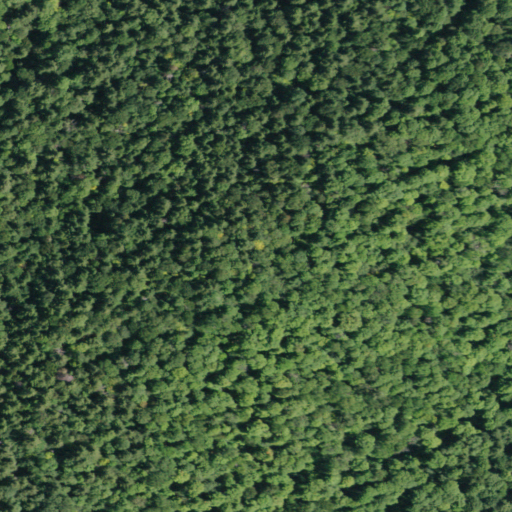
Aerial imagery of mountain in New York named Forks Mountain containing deciduous forest, evergreen forest, and mixed forest